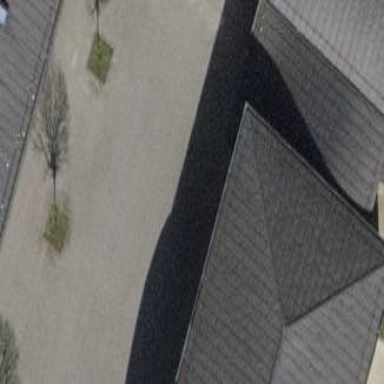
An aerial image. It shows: View of roof of building.